Question: I'm using flash in a few of my websites for displaying a slideshow. This is the code I use in <URL> :
'''
<object classid="clsid:d27cdb6e-ae6d-11cf-96b8-444553540000" codebase="http://fpdownload.macromedia.com/pub/shockwave/cabs/flash/swflash.cab#version=6,0,0,0" width="740" height="450" id="tech" align="middle">
<param name="allowScriptAccess" value="sameDomain" />
<param name="movie" value="splendor-bg.swf?xml_path=slides.xml" />
<param name="quality" value="high" />
<embed src="splendor-bg.swf?xml_path=slides.xml" quality="high" width="720" height="430" name="tech" align="middle" allowScriptAccess="sameDomain" type="application/x-shockwave-flash" pluginspage="http://www.macromedia.com/go/getflashplayer" />
</object>
'''
I can see it on my computer in internet explorer just fine (I must have installed something that is needed, or set up IE in some way, I guess).. but its not working on quite a few other computers I've tested it on - this is what they see:

Does anyone have an idea on how to fix this? Either a message of something that needs to be installed should be shown to the user, or something in the code itself.. Any help will be greatly appreciated!
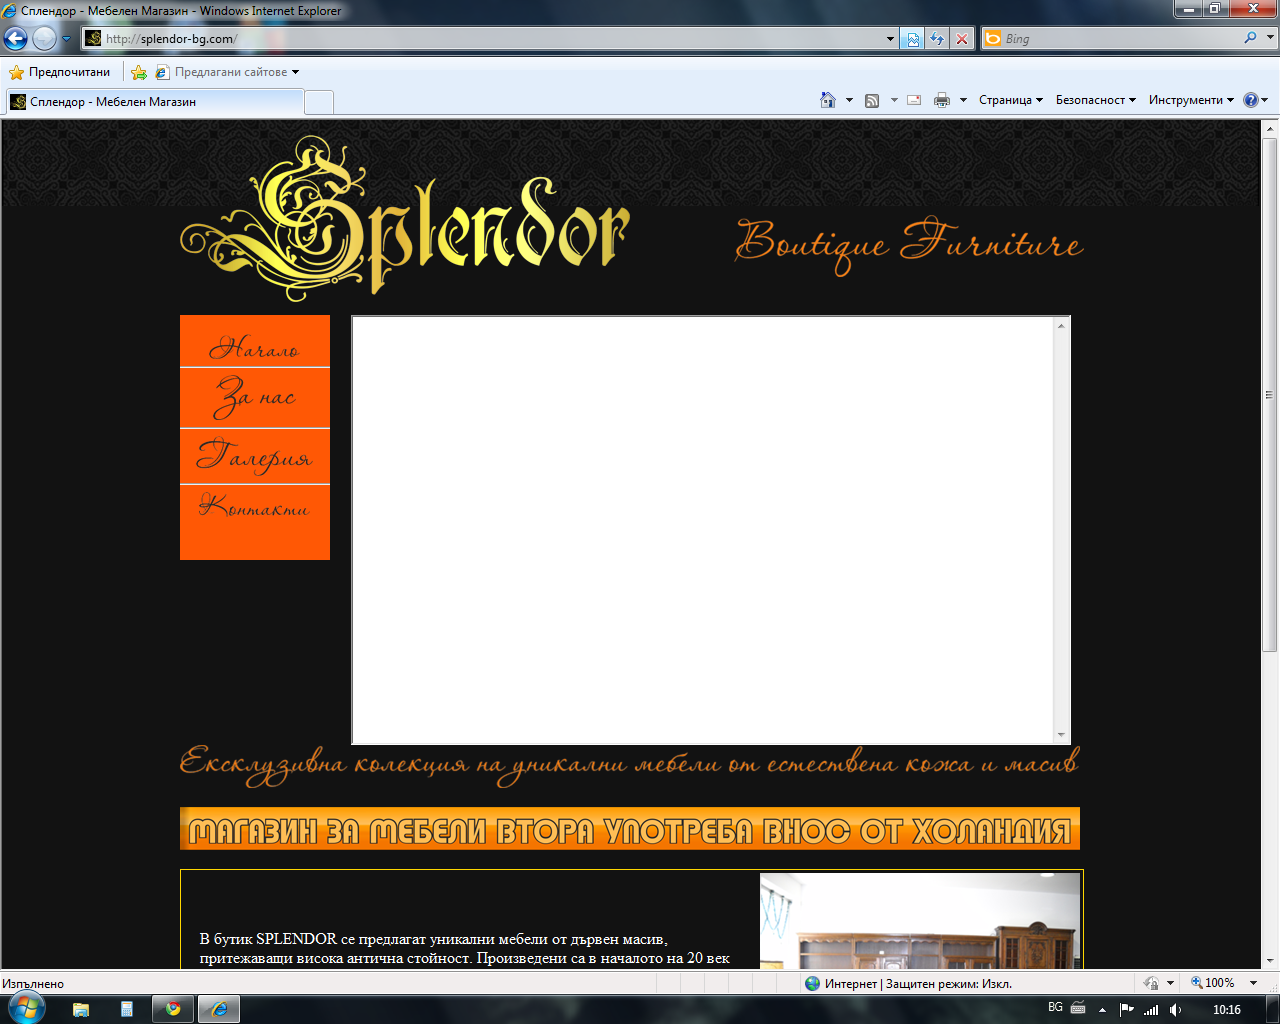
Answer: I'm not sure what the problem may be in this particular code.
However, I would like to suggest that you try swfobject. You can download it at <URL>
swfobject is a great way to embed flash to a website and seems to work in all browsers for me.
It's also very simple to use, let's assume you have a div container with the id flashcontent:
'''
<div id="flashcontent">
</div>
'''
And then with javascript you would simply do:
'''
<script type="text/javascript">
var flashvars = {};
var params = {allowScriptAccess: "sameDomain"};
var attributes = {};
swfobject.embedSWF("splendor-bg.swf?xml_path=slides.xml", "flashcontent", "720", "430", "9.0.0", "expressInstall.swf", flashvars, params, attributes);
</script>
'''
Voila and the Flash object should be embedded over the flashcontent div container.
Give it a try and see if it works better. You can read the swfobject documentation at <URL>